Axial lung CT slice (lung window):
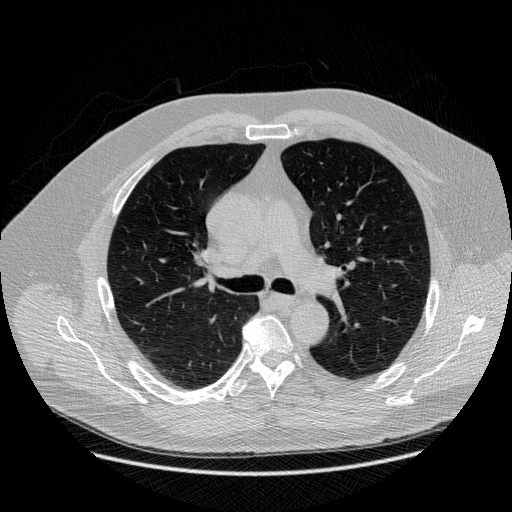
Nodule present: no